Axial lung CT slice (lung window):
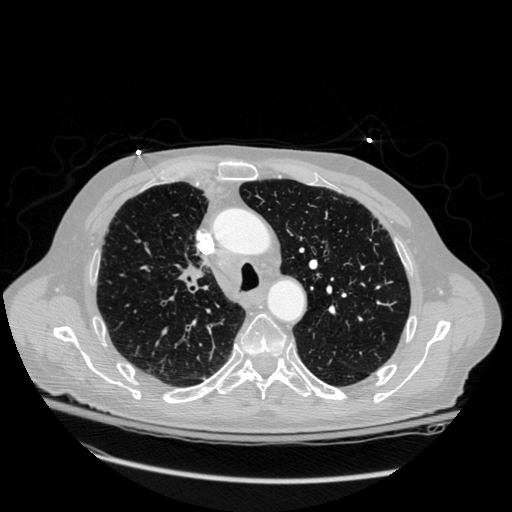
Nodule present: no